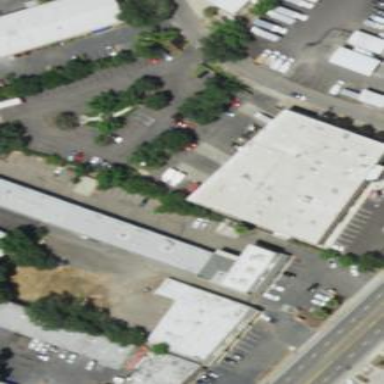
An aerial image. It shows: Commercial building.